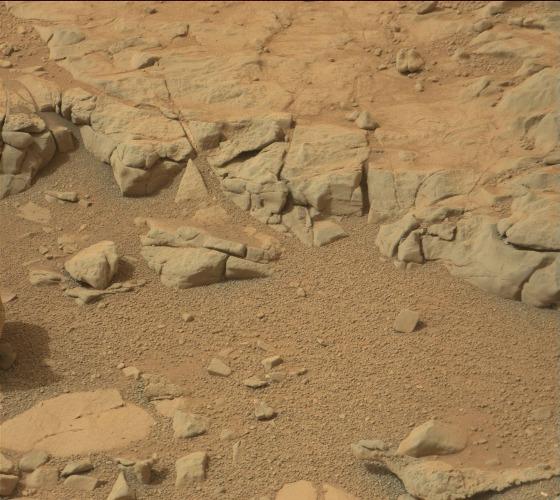
Terrain classes present: Bedrock, Gravel / Sand / Soil, Rock, Shadow